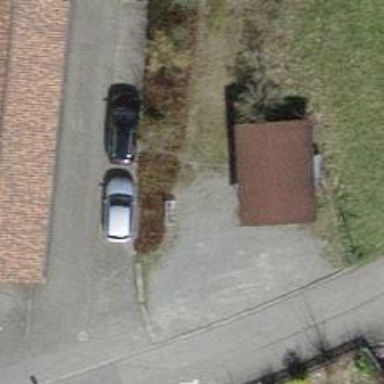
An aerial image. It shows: Bench for seating.